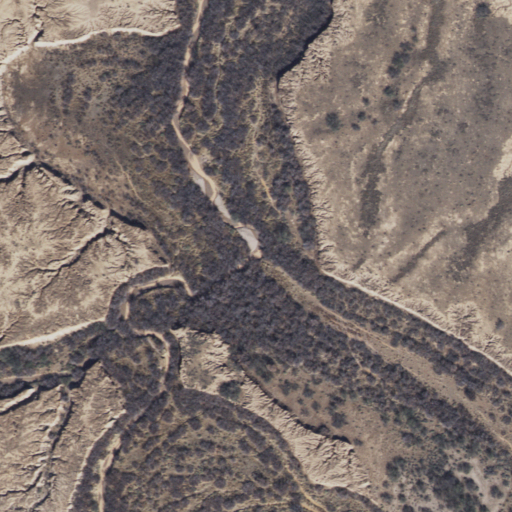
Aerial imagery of valley in Arizona named Oak Draw containing shrub, woody wetlands, barren land, and herbaceous wetlands